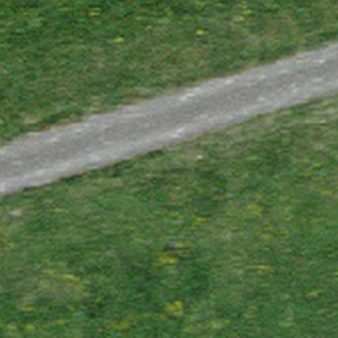
Label: other